Question: Is there a signal?
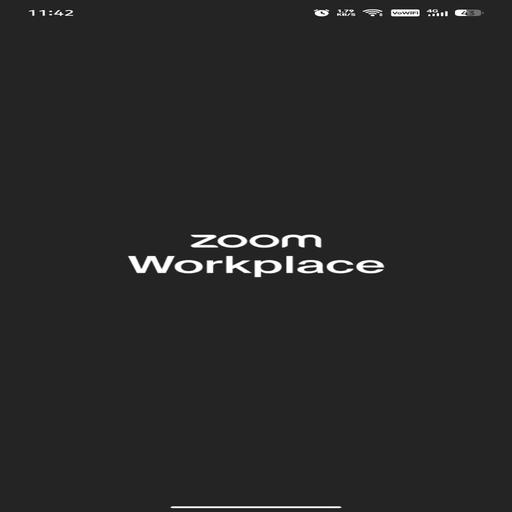
Answer: Yes, there is.